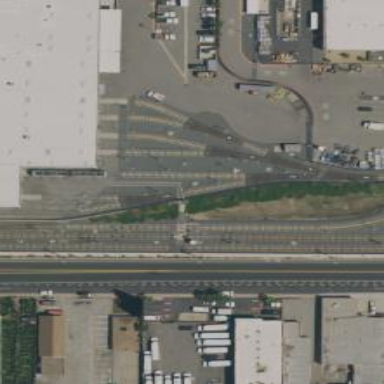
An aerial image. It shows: Light rail service yard with electrified contact lines.